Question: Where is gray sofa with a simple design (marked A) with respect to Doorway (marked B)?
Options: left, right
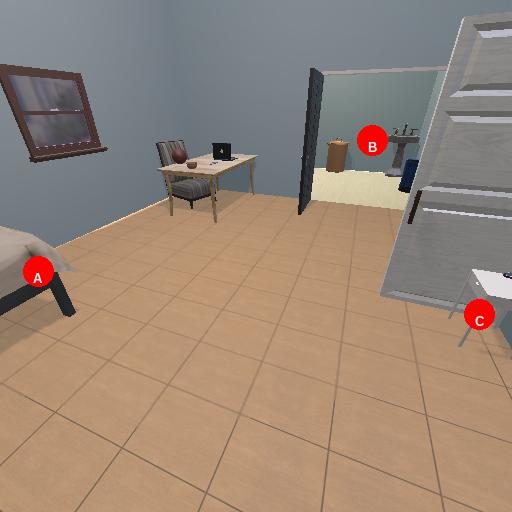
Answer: left